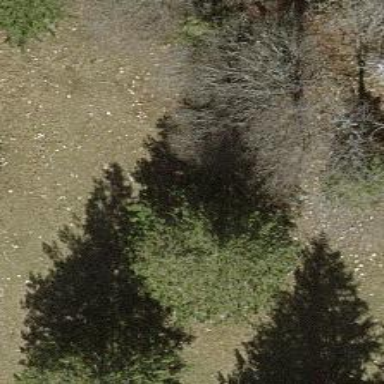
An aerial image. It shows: Single tag "natural: tree."